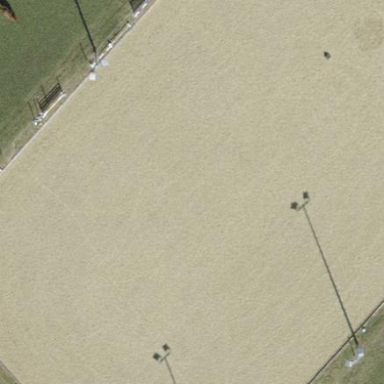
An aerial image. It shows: Equestrian pitch for leisure land activities.